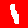
Digit: 1